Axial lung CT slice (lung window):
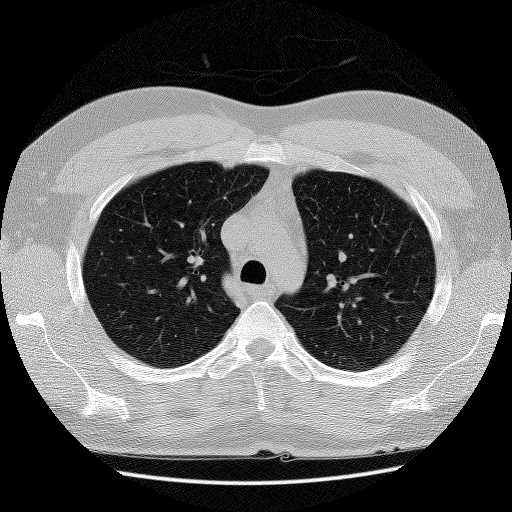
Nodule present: no